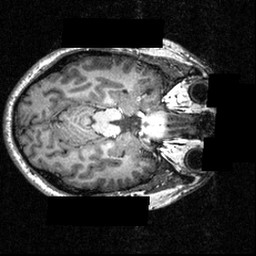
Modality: T1w
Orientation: axial
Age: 27
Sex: male
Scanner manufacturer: siemens
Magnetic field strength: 3.951 T
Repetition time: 1.5 s
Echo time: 0.00335 s